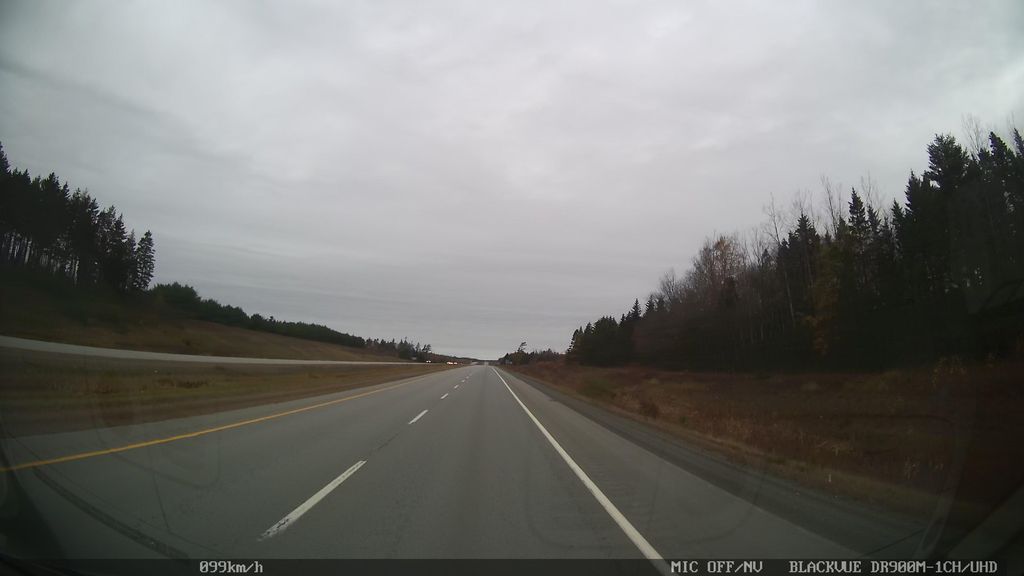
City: halifax